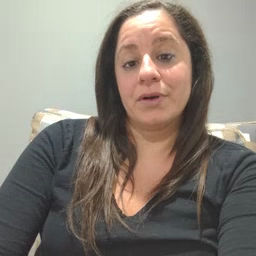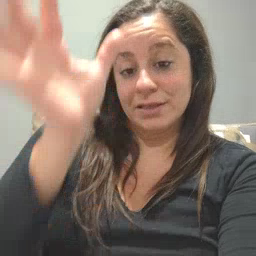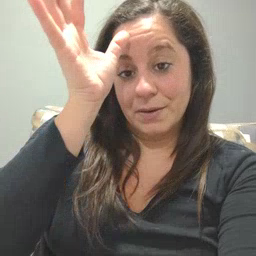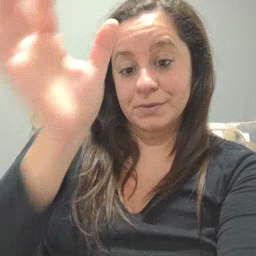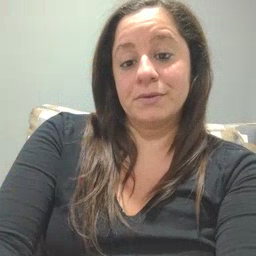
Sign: dad